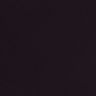
Metastatic tissue present: no